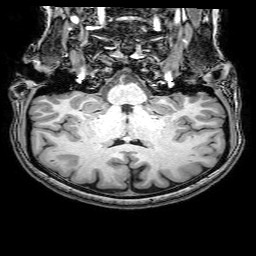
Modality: T1w
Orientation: sagittal
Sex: female
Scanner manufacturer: philips
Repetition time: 0.00809 s
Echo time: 0.0037 s